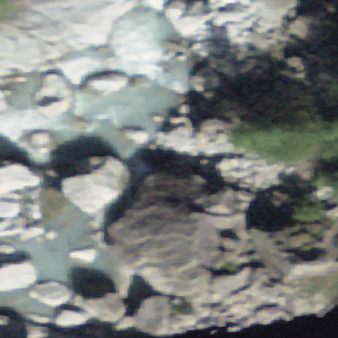
Label: bouldering_area